Question:
I have this applet (above is the image) with 2 text field. How do I separate these text fields to different lines?
'''
import java.applet.*;
import java.awt.*;
public class Print extends Applet {
TextField text1,text2;
public void init(){
text1=new TextField(8);
text2=new TextField(8);
add(text1);
add(text2);
}
public void paint(Graphics g) {
g.drawString("Welcome in Java Applet.",40,200);
}
}
'''
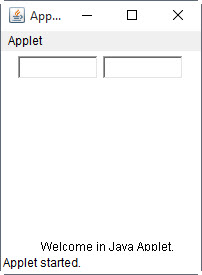
Answer: The simplest method is using setBounds(x,y,width,height). In your case use code as below
'''
text1.setBounds(10,100,100,20);
text2.setBounds(10,130,100,20);
'''